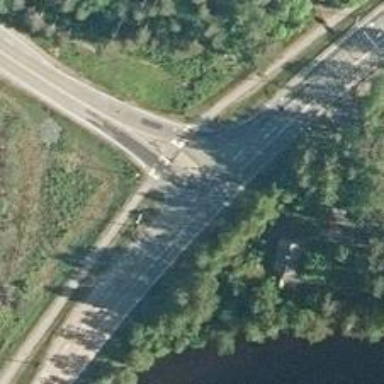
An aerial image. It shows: Road with "give way" sign.